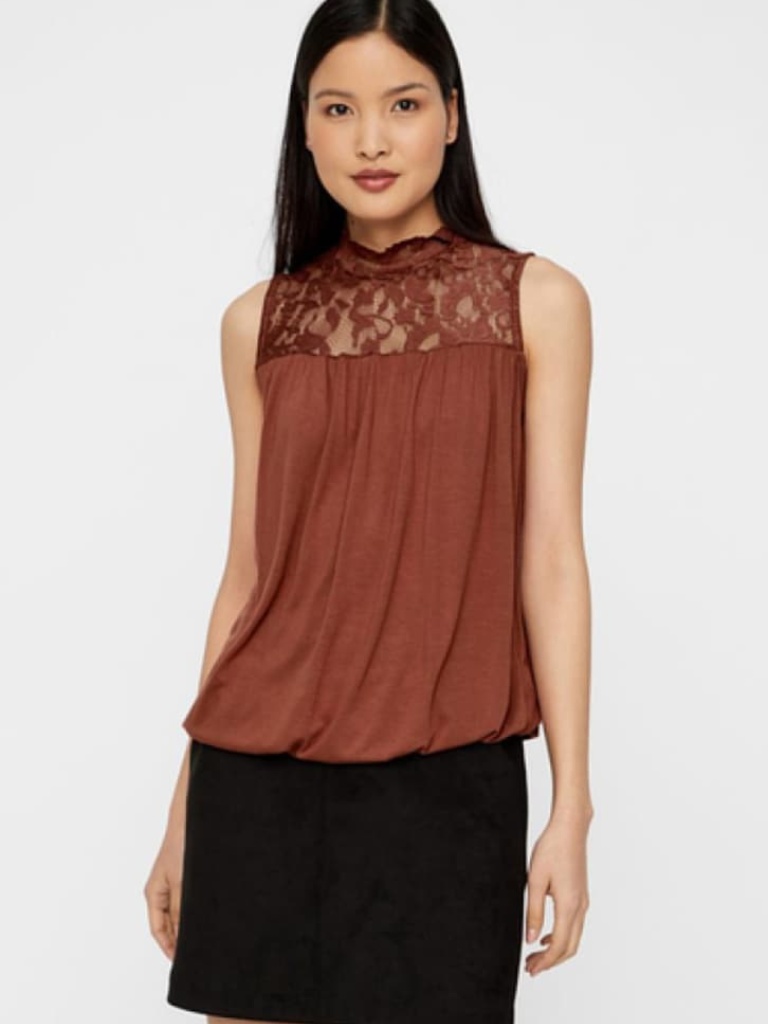
lace relaxed sleeveless knee length Untucked high dress